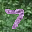
Label: 7